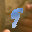
Label: 9